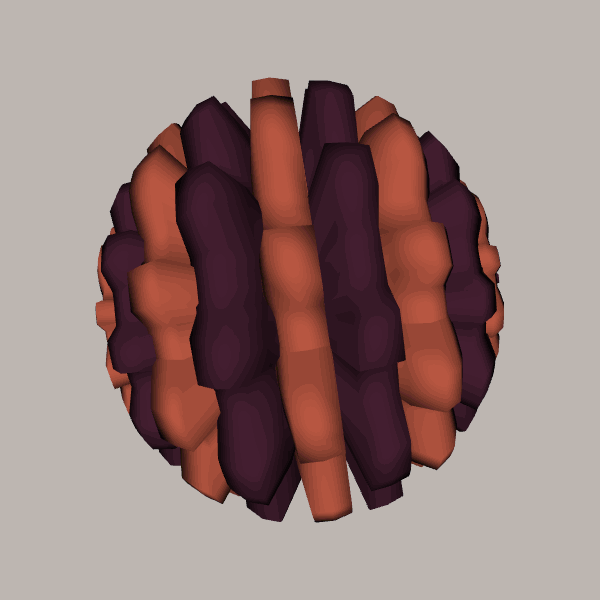
Background: light